Question: I have a Laravel 4.2 application with the following route:
'''
Route::group(['prefix' => 'api/v1'], function()
{
Route::resource('service_logs', 'ServiceLogsController', [
'only' => ['index', 'store', 'show']
]);
});
'''
The 'ServiceLogsController' controller extends from 'ApiController', which looks something like this :
'''
class ApiController extends \BaseController {
protected $statusCode = 200;
public function getStatusCode()
{
return $this->statusCode;
}
public function setStatusCode($statusCode)
{
$this->statusCode = $statusCode;
return $this;
}
public function respondInternalError($message = 'Internal Error!')
{
return $this->setStatusCode(500)->respondWithError($message);
}
public function respondWithError($message)
{
return Response::json([
'error' => [
'message' => $message,
'status_code' => $this->getStatusCode()
]
], $this->getStatusCode());
}
// ...
}
'''
What I'd like to do is, when ever an un-caught exception occurs, I want to call the 'respondInternalError()' method on my 'ApiController', so that the API consumer has a consistent response rather than nothing or html 'whoops' error.
To achieve this, I tried adding the following code in my 'app/start/global.php'
'''
App::error(function(Exception $exception, $code)
{
Log::error($exception);
if (Request::is('api/*'))
{
App::make('ApiController')->respondInternalError('Uncaught api exception error occurred - ' . $exception->getMessage());
}
});
'''
and to test it, I tried to make a POST request to the following url: /api/v1/service_logs/123.
this will not work, because that URL is a GET url, so Laravel throws the correct 'method not allowed exception'. However, it's not getting caught.
Any idea how to implement a catch all exception handler per controller class basis?
---
'''
App::error(function(Exception $exception, $code)
{
Log::error($exception);
if (Request::is('api/*'))
{
$errorName = Symfony\Component\HttpFoundation\Response::$statusTexts[$code];
return App::make('ApiController')
->setStatusCode($code)
->respondWithError($errorName . ' error has occurred.');
}
});
'''
When an error occurs, you get this now (testing done in Chrome + Postman):

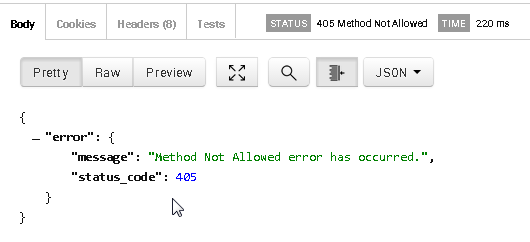
Answer: The solution is actually very very simple. You only need to the return value of your controller function
'''
if (Request::is('api/*'))
{
return App::make('ApiController')->respondInternalError('Uncaught api exception error occurred - ' . $exception->getMessage());
}
'''